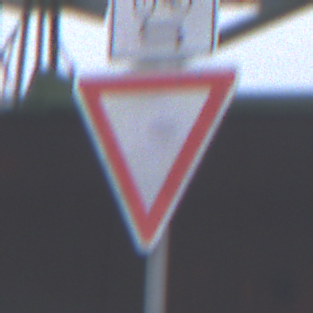
Verkehrszeichen: VorfahrtGewaehren
Zusatzzeichen oben: RichtungsangabeDurchPfeile9
Umgebung: Outdoor, Suburban
Tageszeit: MorningAfternoon
Wetter: Overcast
Licht: Natural
Jahreszeit: NotSpecified
Kontrast: LowContrast